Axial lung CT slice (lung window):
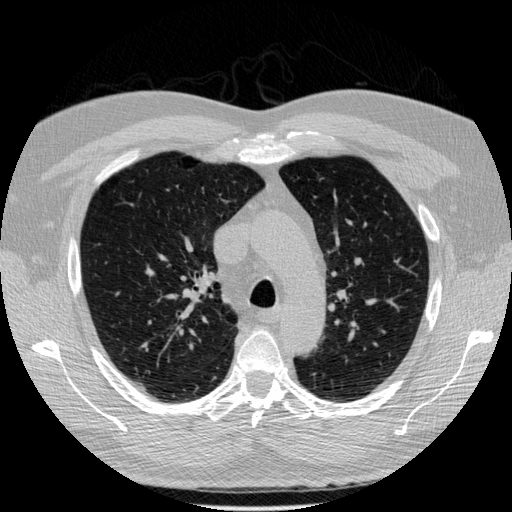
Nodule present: no